Field crop: tomato
Growth stage: 2
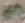
Species: solanum